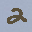
Label: 2